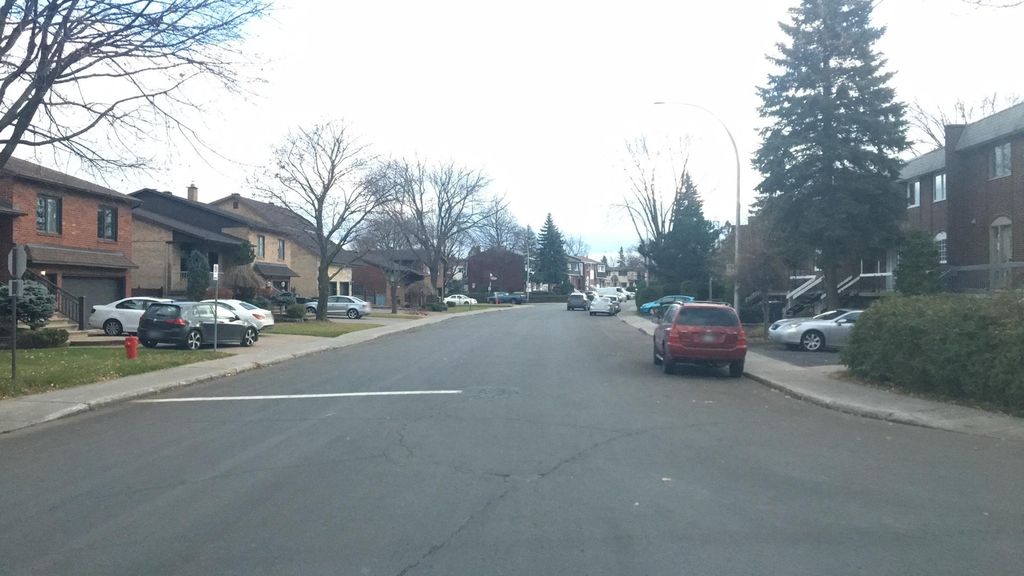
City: montreal